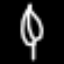
Label: leaf